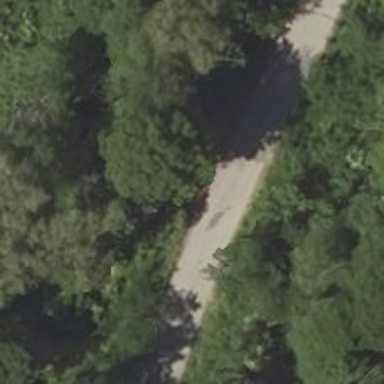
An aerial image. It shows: Unclassified road with concrete surface.